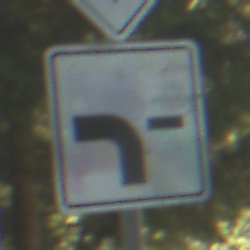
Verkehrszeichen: VerlaufVorfahrtsstrasse6
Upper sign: Vorfahrtsstrasse
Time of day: MorningAfternoon
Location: Outdoor (Nature)
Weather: Clear
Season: NotSpecified
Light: Natural